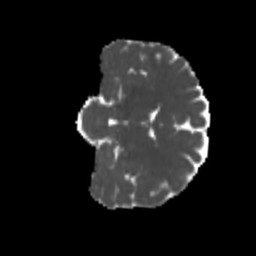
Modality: MD
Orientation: coronal
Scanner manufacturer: siemens
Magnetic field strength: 3 T
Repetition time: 4 s
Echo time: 0.0594 s